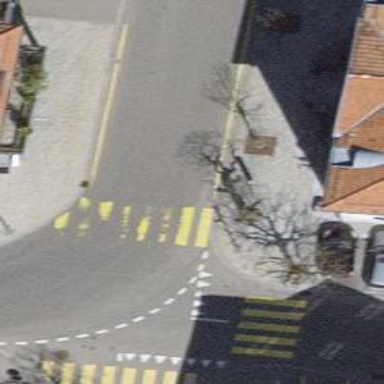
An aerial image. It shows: Uncontrolled zebra crossing with zebra markings.